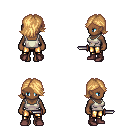
a pixel art fantasy rpg character, female body template, human, dark skin, white pirate shirt, gold greaves, light blonde swoop hairstyle, maroon shoes, dagger, four views (front, back, left, right), 2x2 character sprite sheet, small pixel art, hard edges, no anti-aliasing